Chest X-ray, PA view. Patient: 53 years old, sex F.
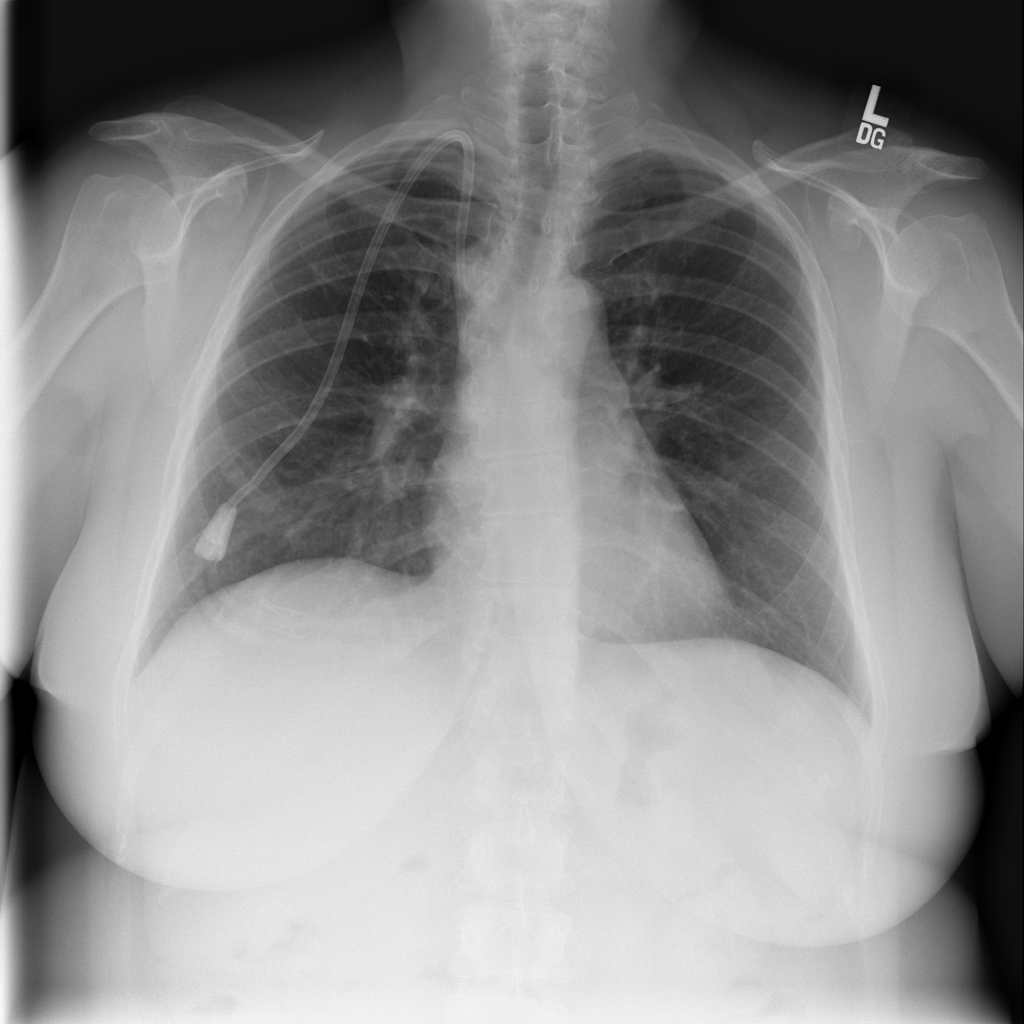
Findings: No Finding